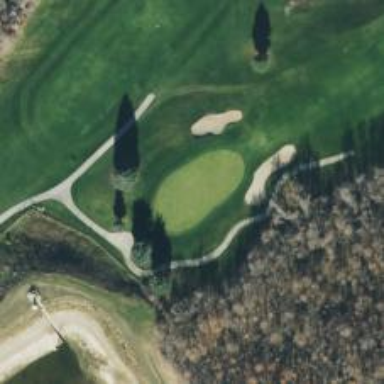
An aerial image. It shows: View of golf hole.